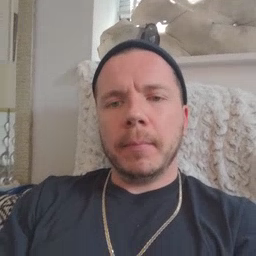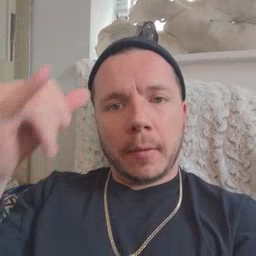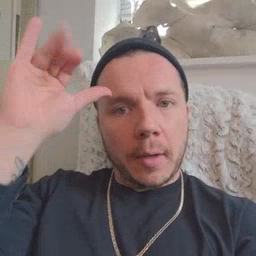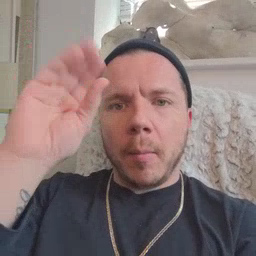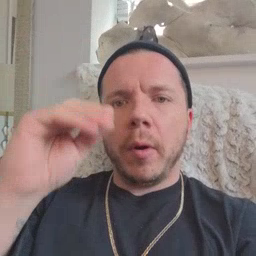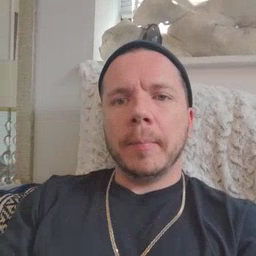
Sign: cowboy